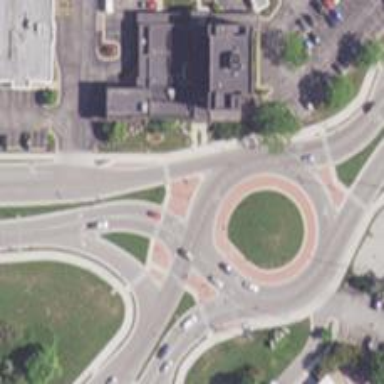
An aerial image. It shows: Roundabout at primary highway.